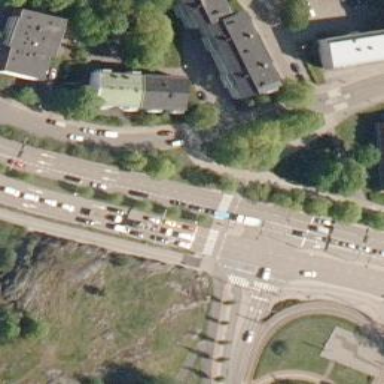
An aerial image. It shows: Asphalt cycleway.